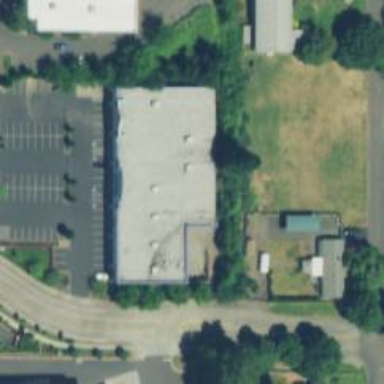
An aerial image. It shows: Healthcare clinic.